Question: So I was working on a web development project using HTML and Tailwind css, Everything is looking fine on desktop mode but as soon as go to mobile mode the index page shows some extra space on the right side of the page. Tried using overflow-x :hidden but it doesn't fix anything. I have attached the Image and Live demo of the project below.

<URL>
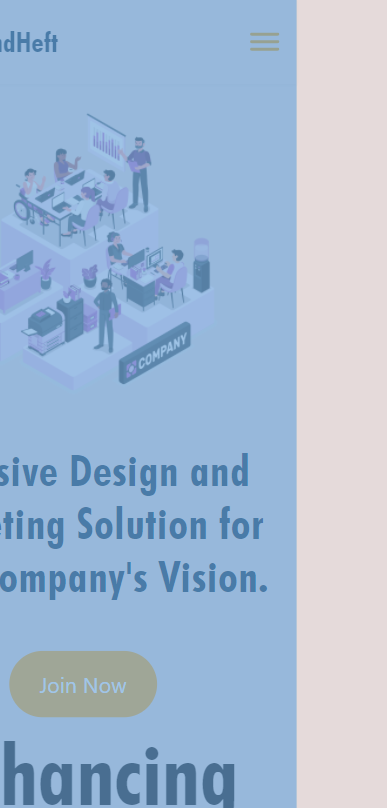
Answer: ,
this problem faced me and i have solution.
This problem because you make the menu to go right and this cause scrolling horizontally and overflow doesn't work
Mobile Ignore overflow on body tag
Try to make div and hold your page content and give him
overflow-x: hidden.
It will work